Question: I can't seem to find the correct wording to search the web and get the right answer. So, every time I have an object that has a collection of other objects I get stuck on figuring out how to design the relationships.
For instance, a very rudimentary example would be..

So, I have a Person who can have many addresses. I know it would be incorrect to have the PersonDAO also create Addresses and put them in the Person object so how would I go about having one method (listAll()) for Person objects but have them come back with all of their addresses as well?
I hope this makes sense, please let me know if I need to clarify.
Also, the only thing I could find online that looked somewhat accurate was to use a CollectionsDAO but I wasn't sure how that would work so I threw it in there in red.
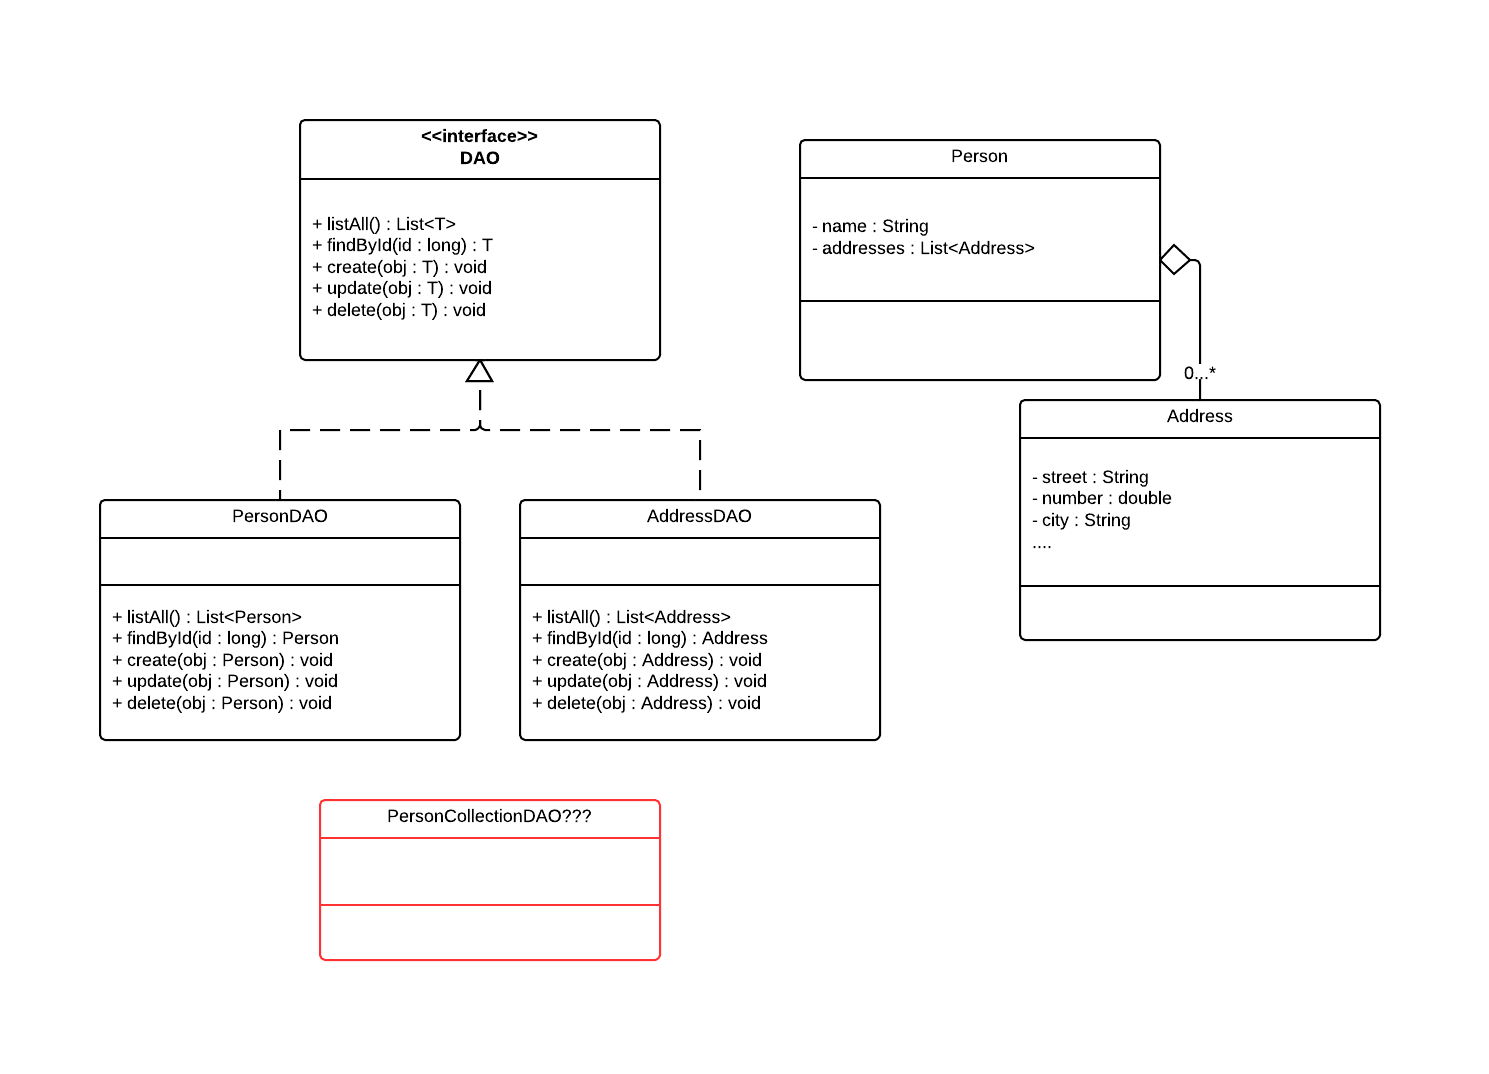
Answer: One solution would be to have the PersonDAO call the AddressDAO to get the Addresses and put them in the Person object(s) it returns. This would go inside a separate listFull() method or something of the sort. If an "Address" is a part of a "Person", I don't know that it is conceptually wrong for the PersonDAO object to also know how to populate Person instance with Address records. And making PersonDAO call AddressDAO to do the actual data access would seem to provide good separation of concerns (each DAO accesses it's own table and delegates to other DAOs where it needs to get more data to return more complex results).
As @Thieson alludes to, you have to ask yourself why you are bothering to derive. If there is functionality that you really do want to inherit and reuse between them, then fine. But otherwise there may be no point. I've seen a number of systems with a large quantity of objects where there is no direct hierarchy between the various DAO objects (<URL>.
You'll probably get several answers here telling you to simply do whatever makes the most sense, and that's definitely good advice.